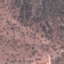
Land use / land cover class: HerbaceousVegetation